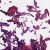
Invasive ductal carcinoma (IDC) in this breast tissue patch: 1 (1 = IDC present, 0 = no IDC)